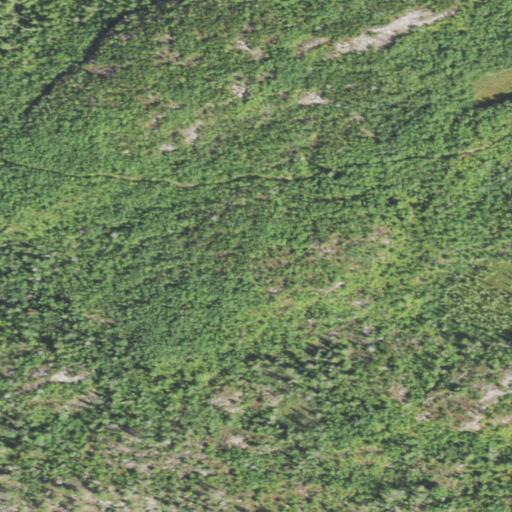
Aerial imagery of island in Minnesota named Pine Island containing shrub, mixed forest, evergreen forest, woody wetlands, and grassland